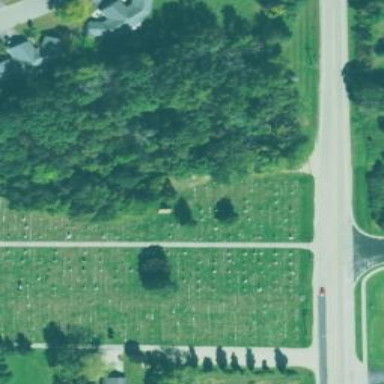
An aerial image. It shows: Cemetery.